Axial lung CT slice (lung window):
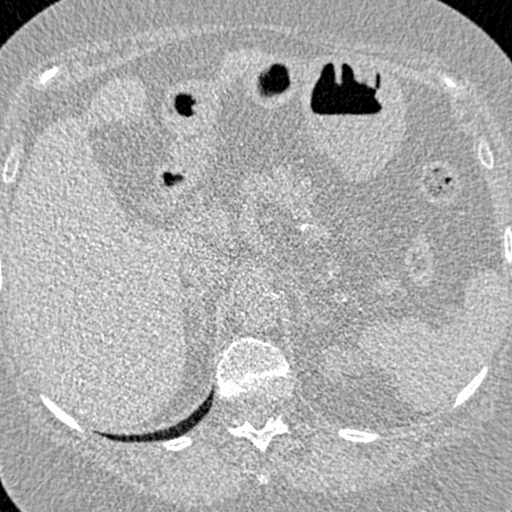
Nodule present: no